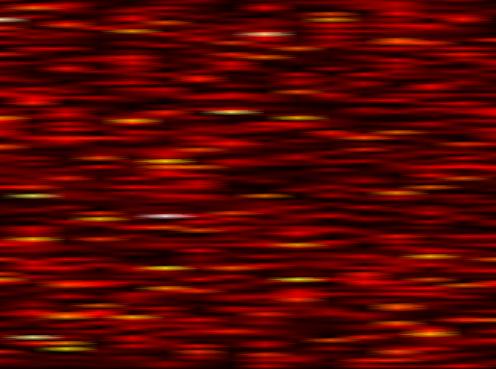
Label: OFDM